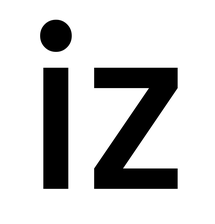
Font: Poppins-Medium